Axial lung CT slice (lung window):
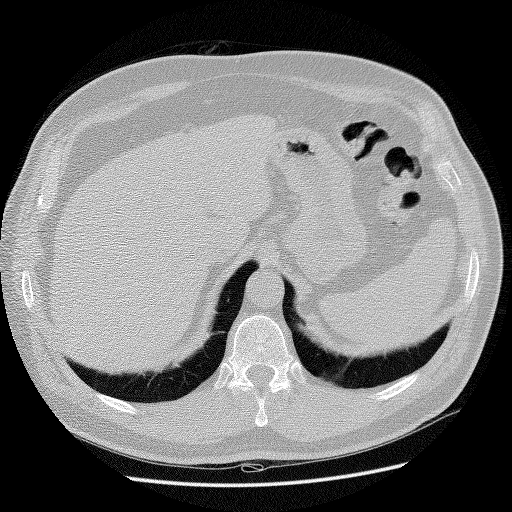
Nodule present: no